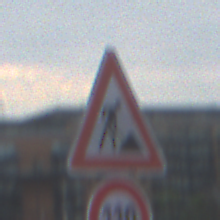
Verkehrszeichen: Arbeitsstelle
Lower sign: Geschwindigkeit110
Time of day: MorningAfternoon
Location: Outdoor (Urban)
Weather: Overcast
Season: NotSpecified
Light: Natural